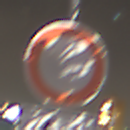
Verkehrszeichen: VerbotFahrzeugeAllerArt
Zusatzzeichen unten: EinspurigeFahrzeugeFrei2
Umgebung: Outdoor, Urban
Tageszeit: Night
Wetter: PartlyCloudy
Licht: Artificial
Jahreszeit: NotSpecified
Kontrast: HighContrast